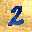
Label: 2